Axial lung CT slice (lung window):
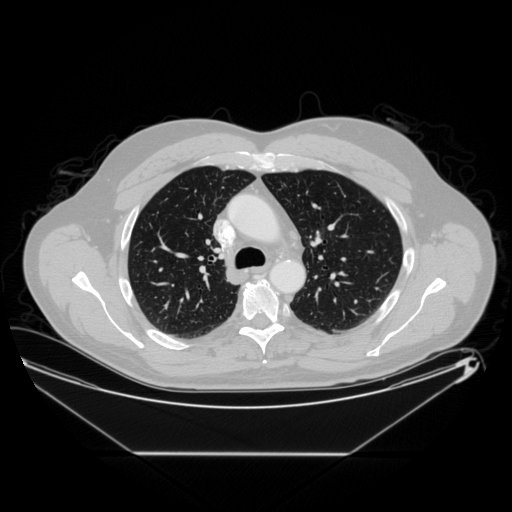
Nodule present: no